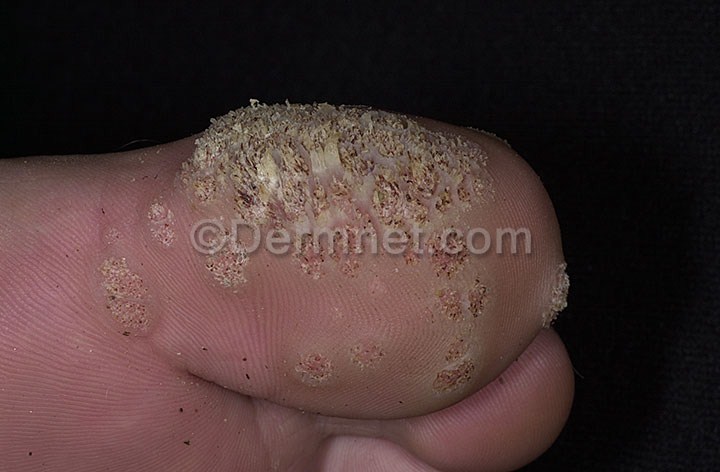
Disease: Warts Molluscum and other Viral Infections